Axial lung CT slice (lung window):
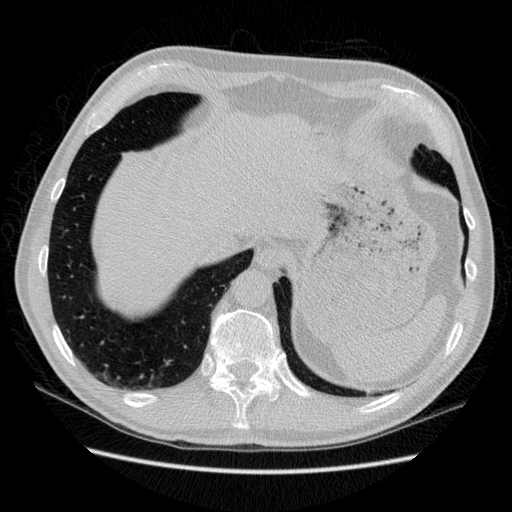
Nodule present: no